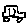
Label: car